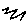
Label: zigzag